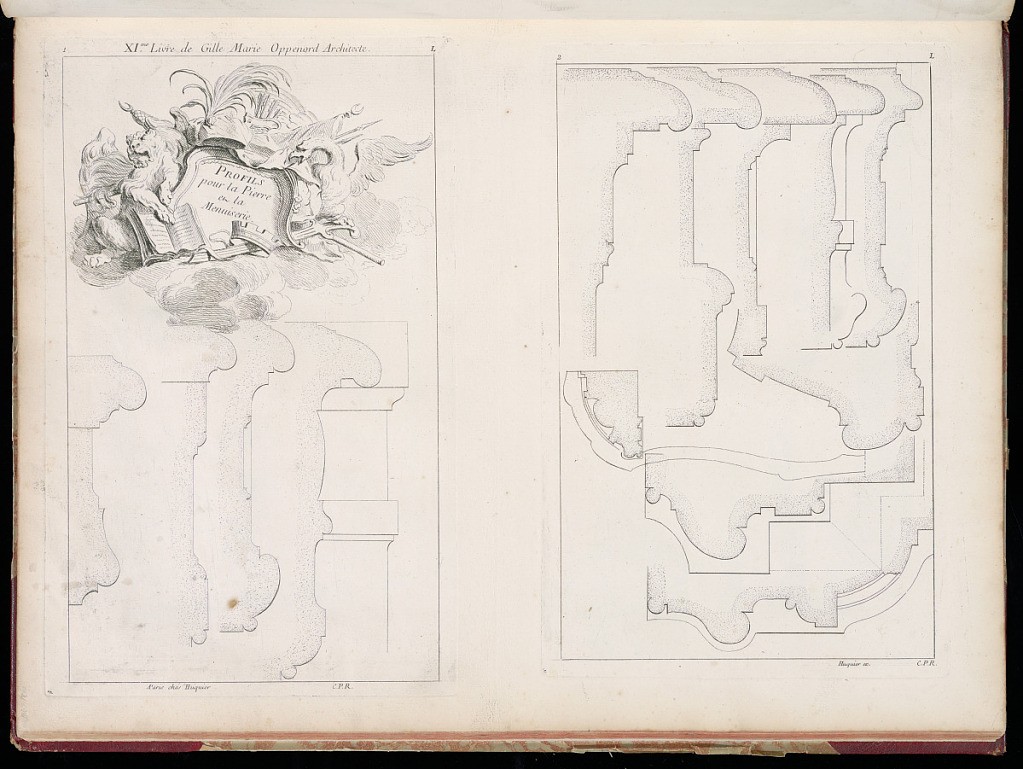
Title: Title Page
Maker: Gilles-Marie Oppenord, French, 1672–1742
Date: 1749-1761
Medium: Etching and engraving on laid paper
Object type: Bound print
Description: Page printed with two plates of profile designs for stone and woodworking. The plate on the left is also the title page and includes a cartouche surrounded by a lion with its paw on a book, a bird, flags, and a plant. Both plates are numbered; neither are signed.